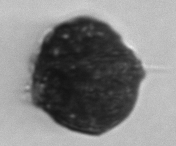
Label: Alexandrium_catenella